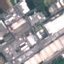
Land use / land cover class: Industrial